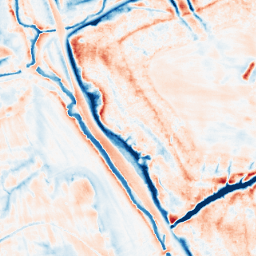
Category: trend_removal
Decomposition family: local_polynomial
Decomposition parameters: window_size: 21
degree: 2
Upsampling method: sinc_blackman
Upsampling parameters: scale: 2
kernel_size: 4
Upsampling scale: 2